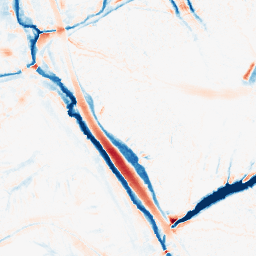
Category: morphological
Decomposition family: tophat_combined
Decomposition parameters: size: 10
Upsampling method: lanczos
Upsampling parameters: scale: 2
Upsampling scale: 2